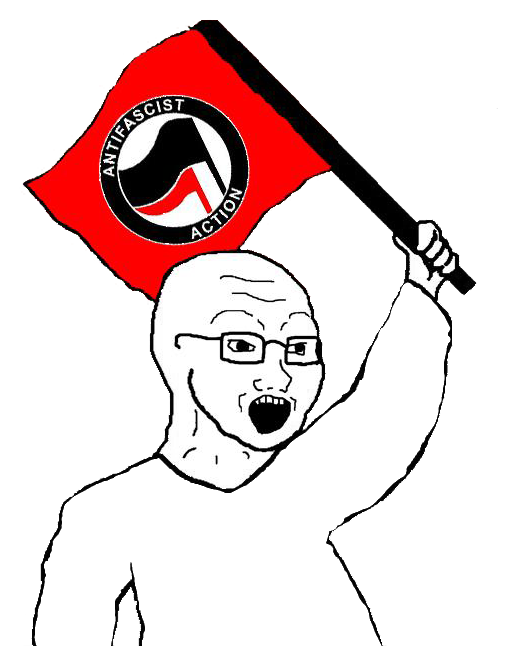
Label: 5_Soyjak